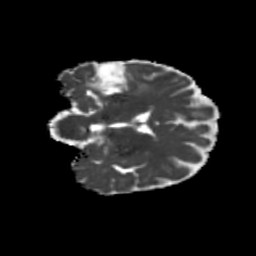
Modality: MD
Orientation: coronal
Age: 46
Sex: female
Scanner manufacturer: siemens
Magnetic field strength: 3 T
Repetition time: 5.25 s
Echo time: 0.08 s